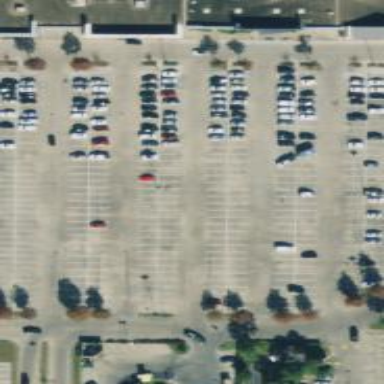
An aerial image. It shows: Parking space is available.